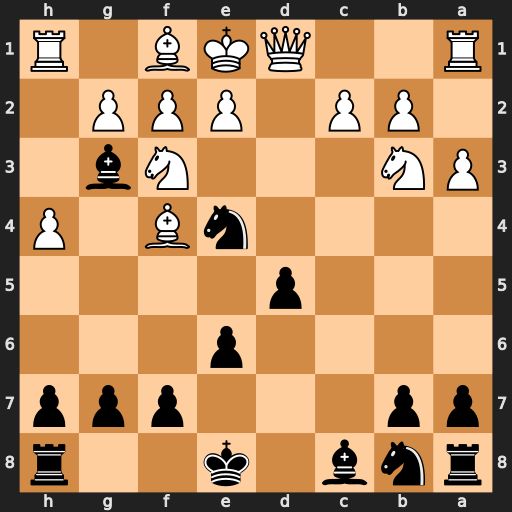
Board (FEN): rnb1k2r/pp3ppp/4p3/3p4/4nB1P/PN3Nb1/1PP1PPP1/R2QKB1R
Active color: b
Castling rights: KQkq
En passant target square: -
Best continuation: Bxf2#